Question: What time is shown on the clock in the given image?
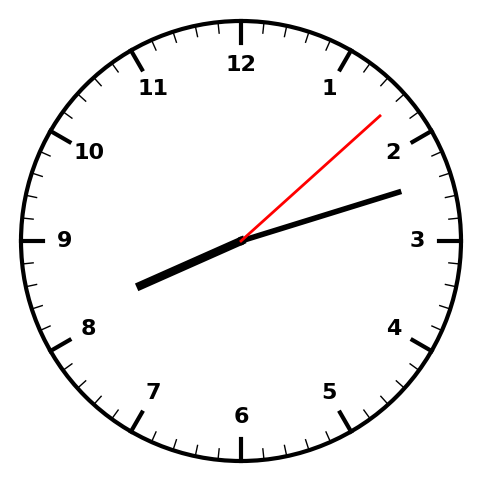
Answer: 08:12:08